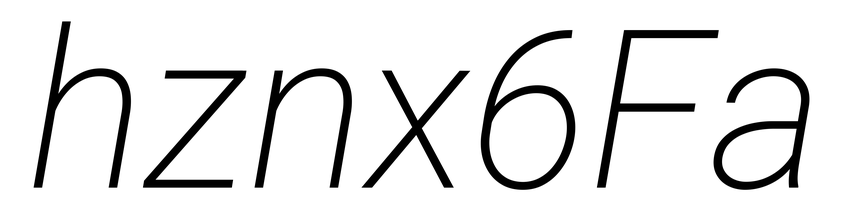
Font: Roboto-Italic_ExtraLight_Italic